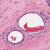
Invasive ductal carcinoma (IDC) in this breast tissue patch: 0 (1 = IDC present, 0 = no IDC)